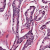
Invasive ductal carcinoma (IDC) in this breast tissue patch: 1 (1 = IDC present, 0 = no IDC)